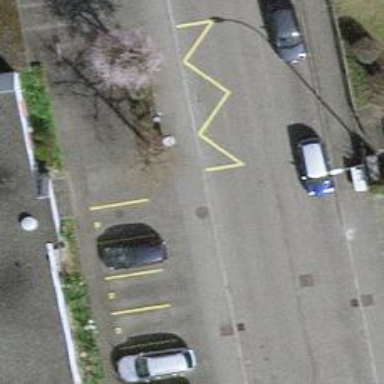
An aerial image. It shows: Bus stop with stop position for public transport.